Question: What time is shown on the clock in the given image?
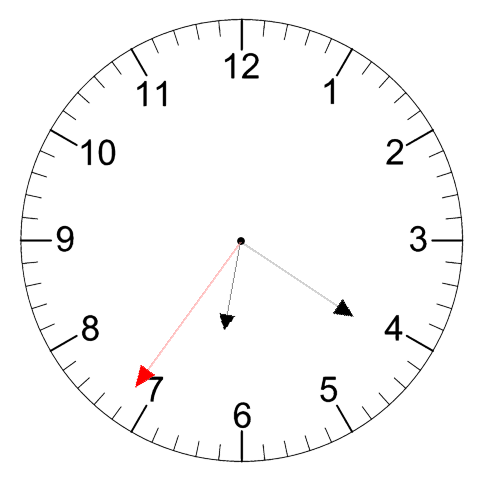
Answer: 06:20:36